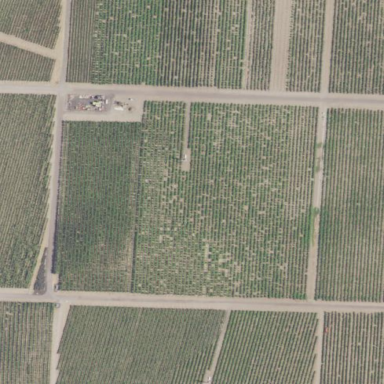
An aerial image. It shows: Vineyard with grape crops.